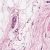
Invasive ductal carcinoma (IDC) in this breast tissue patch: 0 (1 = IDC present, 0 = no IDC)